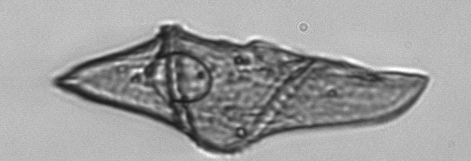
Label: Gyrodinium